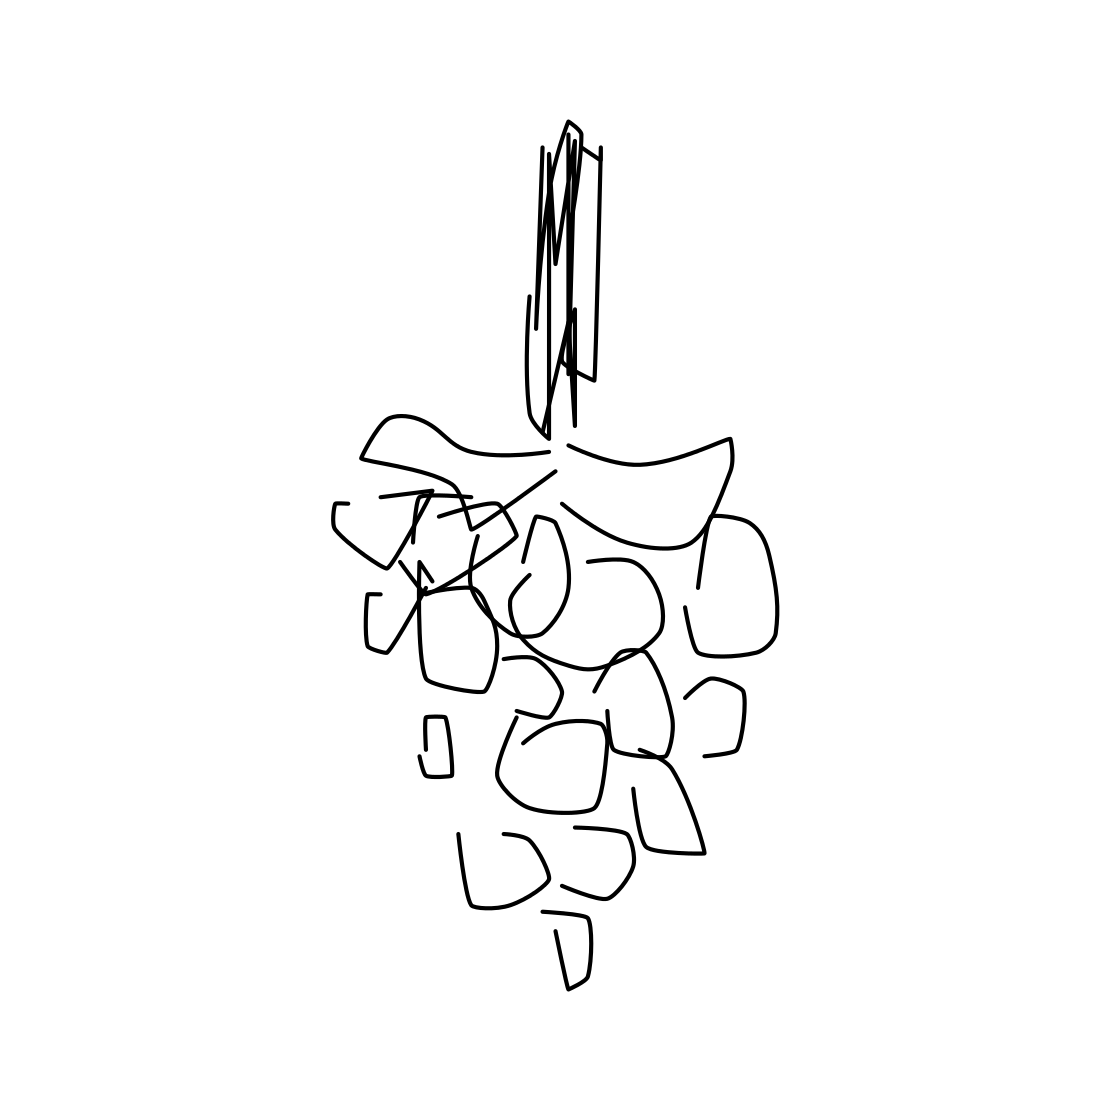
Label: grapes